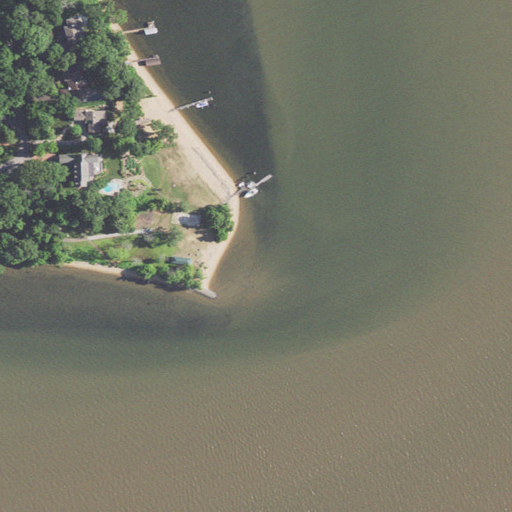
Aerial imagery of cape in Maryland named Hallowing Point containing open water, mixed forest, woody wetlands, open development, herbaceous wetlands, medium intensity development, and low intensity development